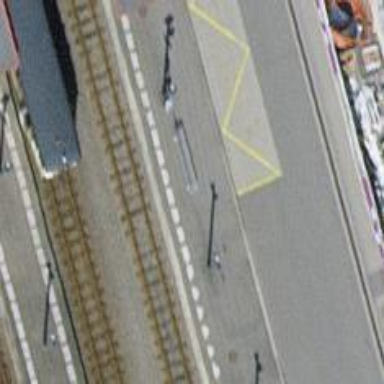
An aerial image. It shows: Platform for public transport and road usage.